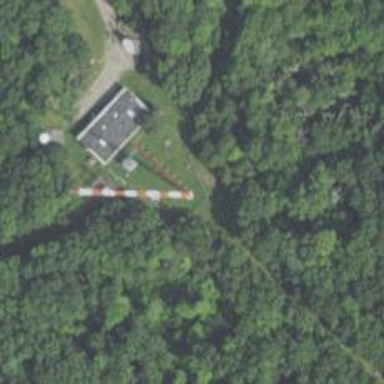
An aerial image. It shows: Mast tower used for communication.